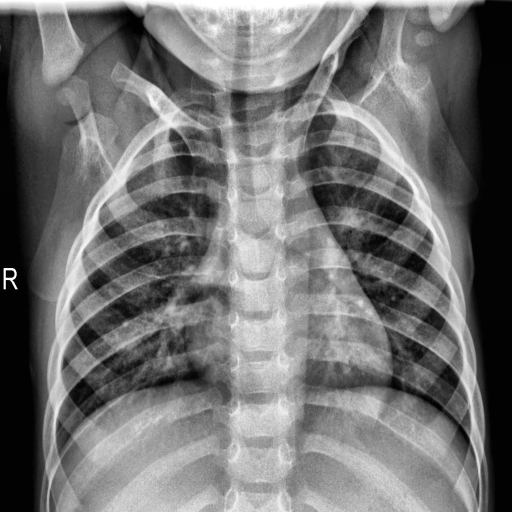
Finding: NORMAL